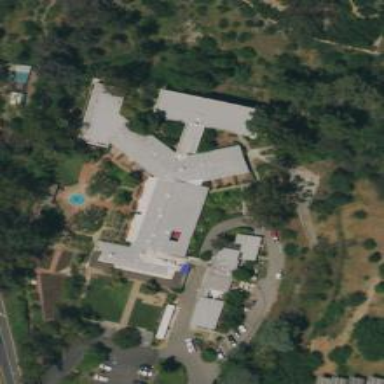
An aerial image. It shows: Nursing home.